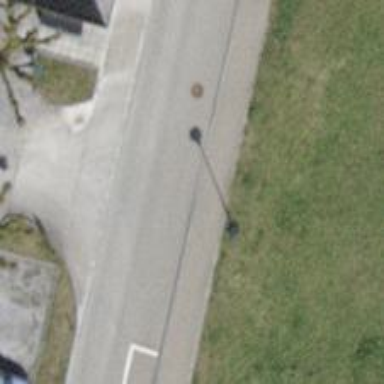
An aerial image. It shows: Residential road with asphalt surface. There are separate sidewalks on both sides of the road.